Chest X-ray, PA view. Patient: 57 years old, sex F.
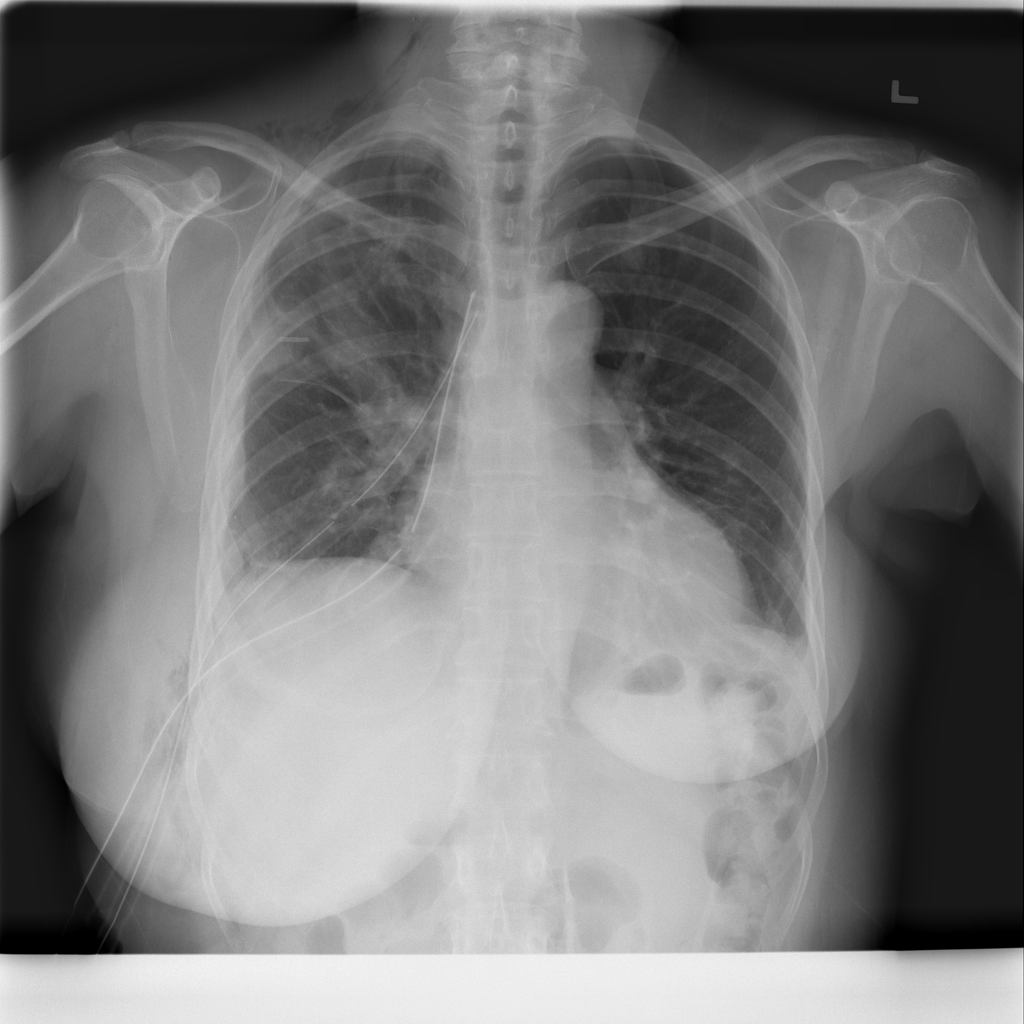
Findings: No Finding